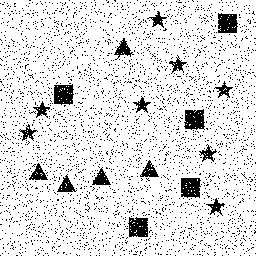
Squares: 5
Triangles: 5
Stars: 8
Total shapes: 18